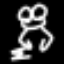
Label: frog